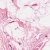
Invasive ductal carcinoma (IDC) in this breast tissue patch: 0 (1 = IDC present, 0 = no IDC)